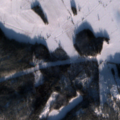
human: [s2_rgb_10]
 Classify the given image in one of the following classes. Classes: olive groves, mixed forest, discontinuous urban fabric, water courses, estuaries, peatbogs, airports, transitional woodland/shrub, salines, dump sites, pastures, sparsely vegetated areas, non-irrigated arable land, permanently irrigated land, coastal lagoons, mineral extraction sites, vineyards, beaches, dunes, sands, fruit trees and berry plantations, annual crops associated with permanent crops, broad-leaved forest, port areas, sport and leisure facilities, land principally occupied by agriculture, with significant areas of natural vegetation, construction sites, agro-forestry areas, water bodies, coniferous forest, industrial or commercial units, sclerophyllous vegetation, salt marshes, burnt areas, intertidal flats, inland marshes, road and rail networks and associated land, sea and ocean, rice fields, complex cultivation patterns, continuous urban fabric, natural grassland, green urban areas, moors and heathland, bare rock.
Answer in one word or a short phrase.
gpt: non-irrigated arable land, coniferous forest, mixed forest